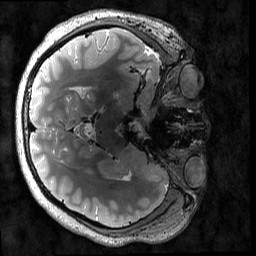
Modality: T2w
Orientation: axial
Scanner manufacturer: siemens
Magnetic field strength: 3 T
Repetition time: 3.2 s
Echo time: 0.565 s